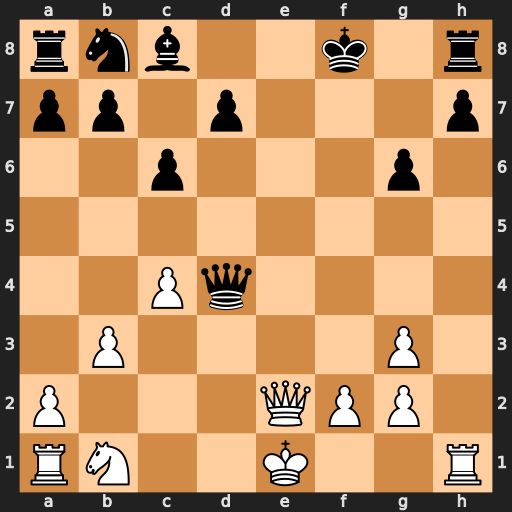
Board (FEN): rnb2k1r/pp1p3p/2p3p1/8/2Pq4/1P4P1/P3QPP1/RN2K2R
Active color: w
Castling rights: KQ
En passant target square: -
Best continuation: Rh4 Qf6 Rf4 Qxf4 gxf4